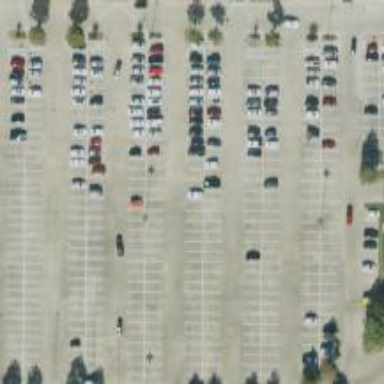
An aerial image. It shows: Parking space.